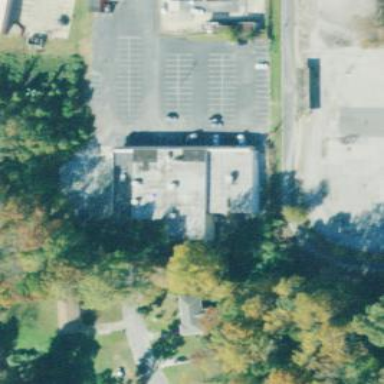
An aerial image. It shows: Retail building.